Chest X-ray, PA view. Patient: 45 years old, sex F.
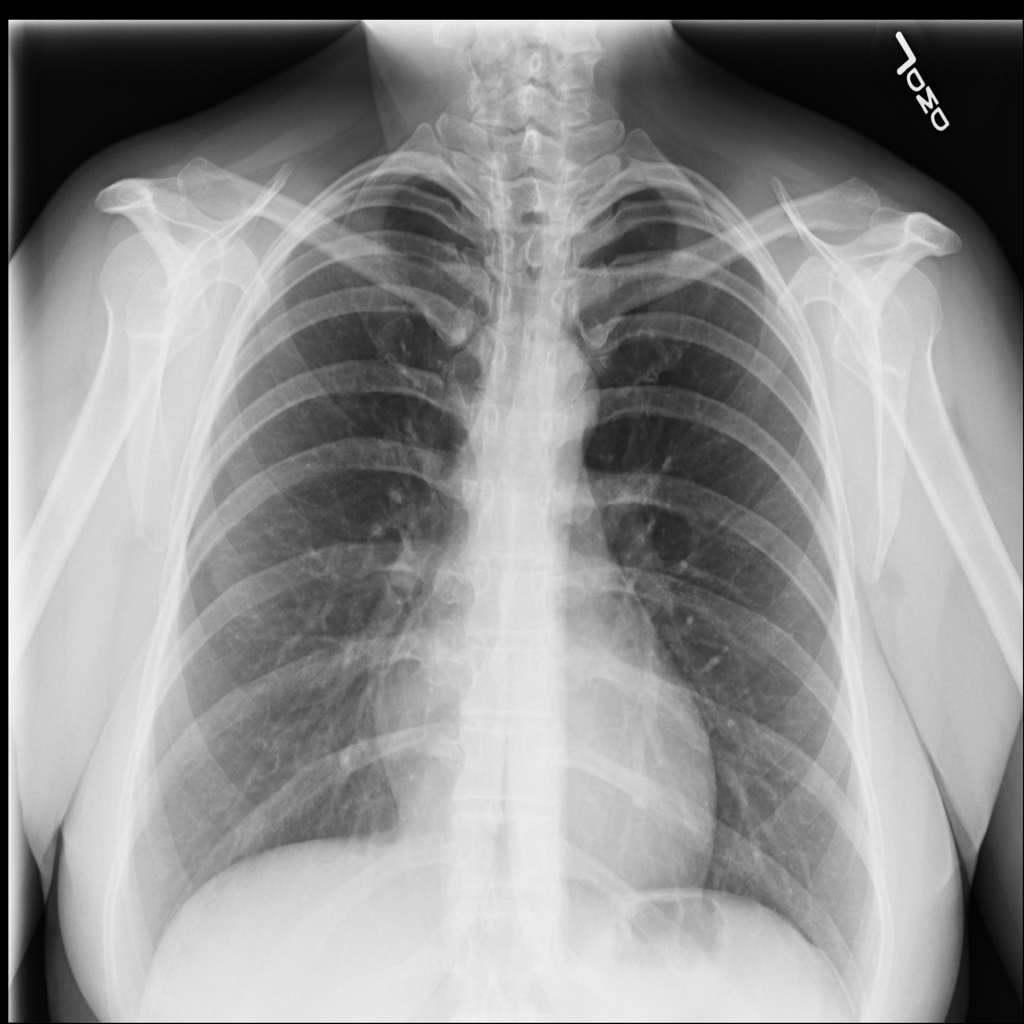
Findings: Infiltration